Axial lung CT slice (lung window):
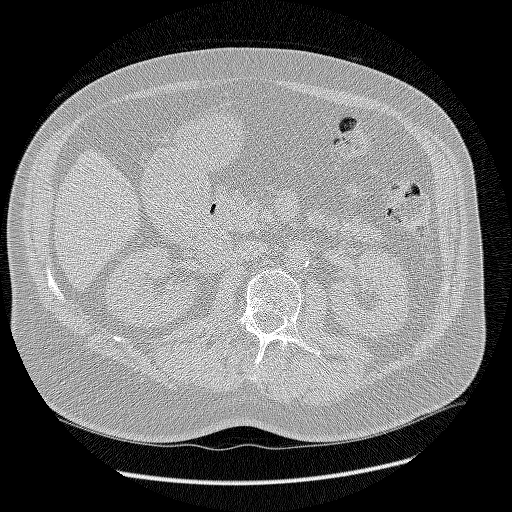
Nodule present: no